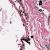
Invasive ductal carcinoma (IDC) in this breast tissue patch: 0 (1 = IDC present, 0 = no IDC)